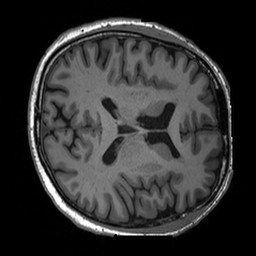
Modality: T1w
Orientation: axial
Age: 48
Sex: male
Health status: healthy
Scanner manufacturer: siemens
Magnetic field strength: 3 T
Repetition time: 2 s
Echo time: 0.00197 s